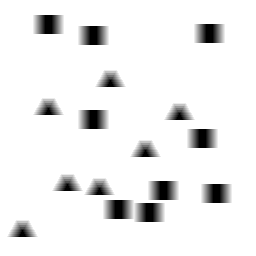
Squares: 9
Triangles: 7
Stars: 0
Total shapes: 16